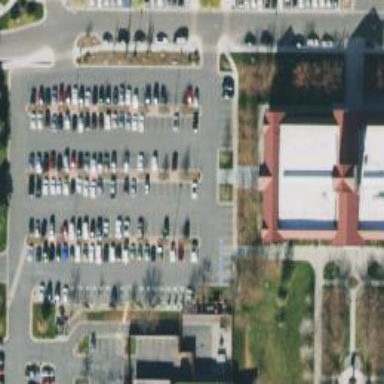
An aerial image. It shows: Parking space.